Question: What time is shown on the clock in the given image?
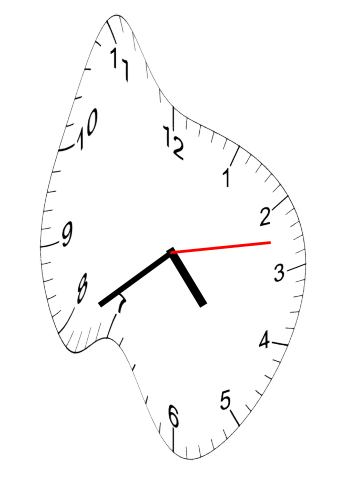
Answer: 04:39:13